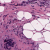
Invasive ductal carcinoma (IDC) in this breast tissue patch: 1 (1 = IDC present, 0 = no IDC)